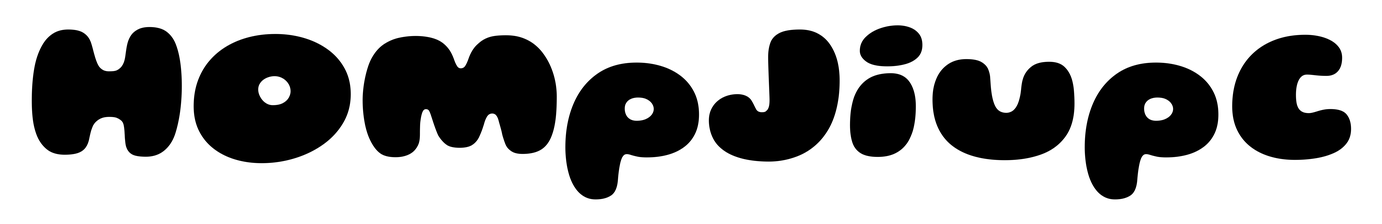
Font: Gluten_Black